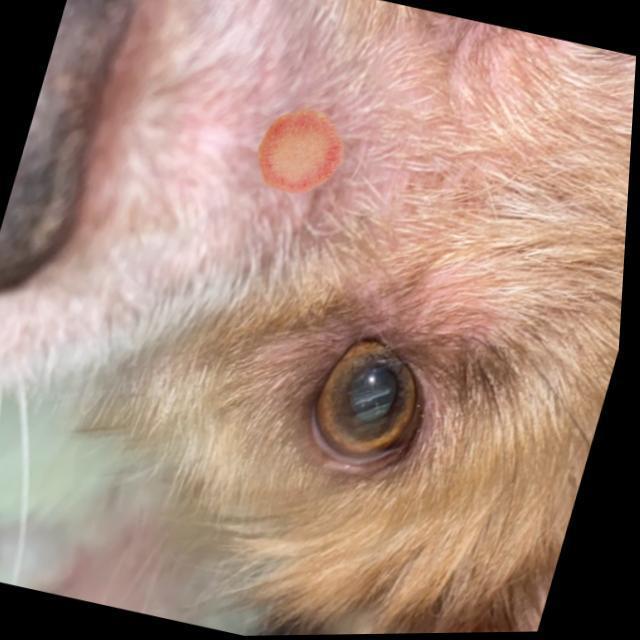
Canine ringworm (Dermatophytosis) — fungal infection caused by Microsporum or Trichophyton. Presents with circular alopecia, scaling, crusting, and broken hairs.